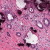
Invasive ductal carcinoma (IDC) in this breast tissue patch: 1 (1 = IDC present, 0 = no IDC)